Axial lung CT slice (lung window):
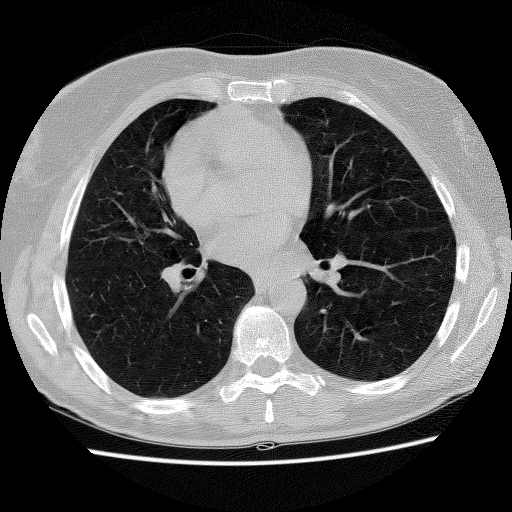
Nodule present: no